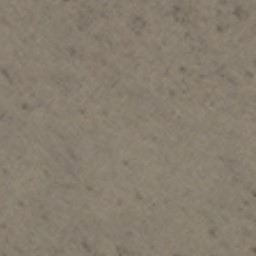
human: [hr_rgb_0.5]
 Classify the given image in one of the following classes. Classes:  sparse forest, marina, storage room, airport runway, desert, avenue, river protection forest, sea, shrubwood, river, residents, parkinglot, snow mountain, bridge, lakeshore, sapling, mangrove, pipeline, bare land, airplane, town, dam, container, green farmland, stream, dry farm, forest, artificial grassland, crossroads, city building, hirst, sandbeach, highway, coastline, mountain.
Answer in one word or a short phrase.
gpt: bare land